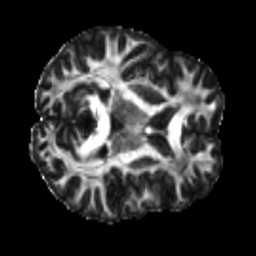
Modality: FA
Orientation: axial
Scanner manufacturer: siemens
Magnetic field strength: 3 T
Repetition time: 4 s
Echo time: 0.0594 s